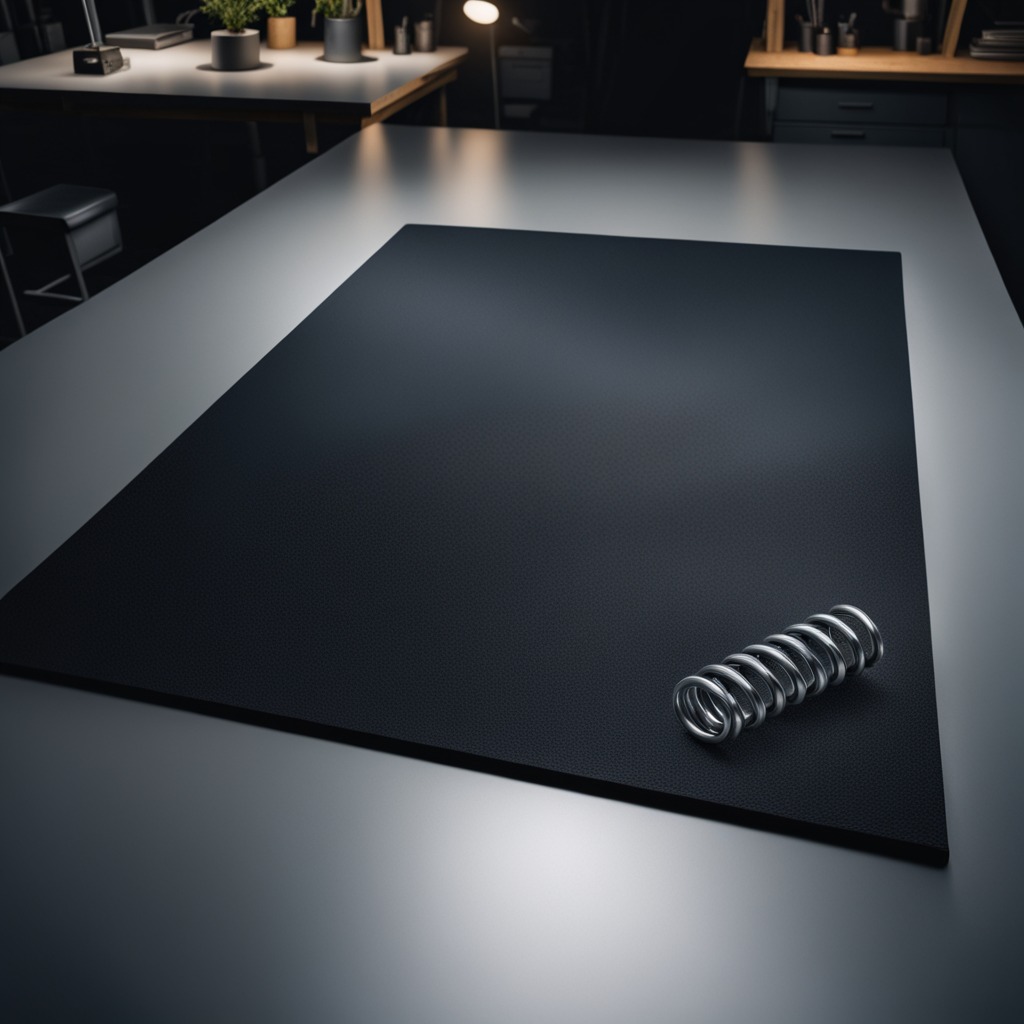
A coiled metal spring is lying on the granite tabletop.